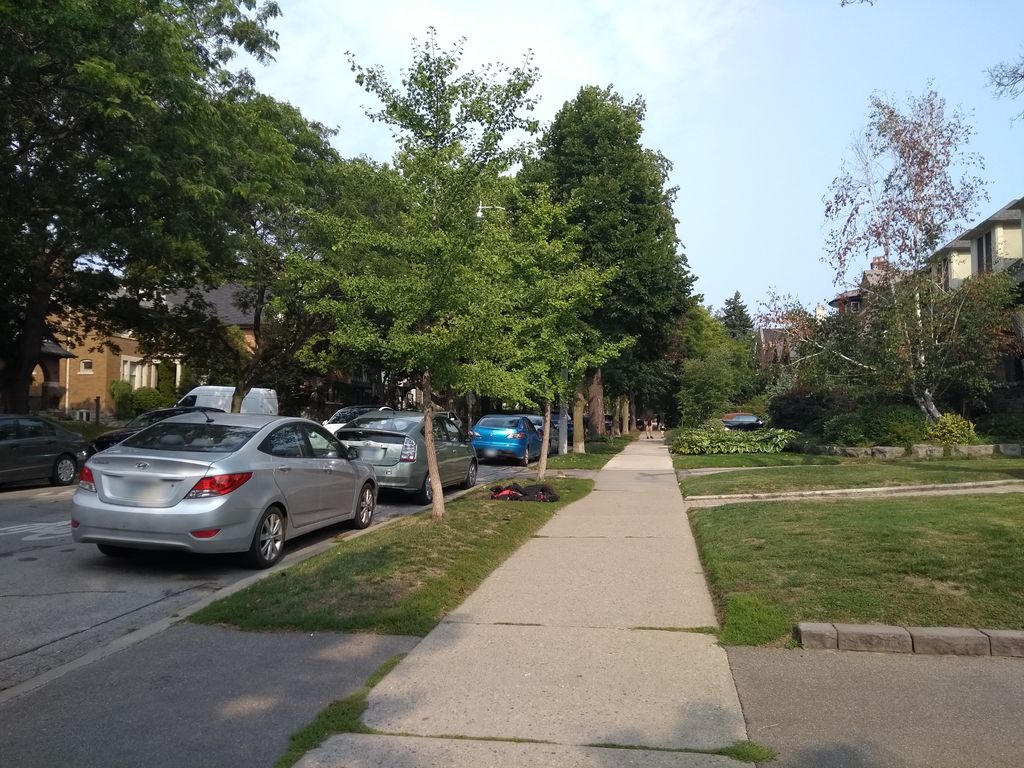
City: toronto